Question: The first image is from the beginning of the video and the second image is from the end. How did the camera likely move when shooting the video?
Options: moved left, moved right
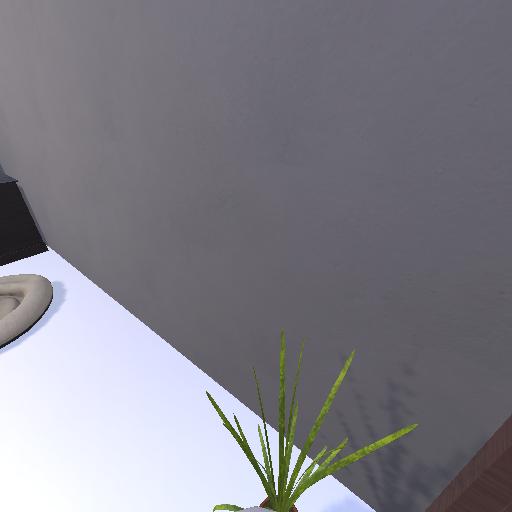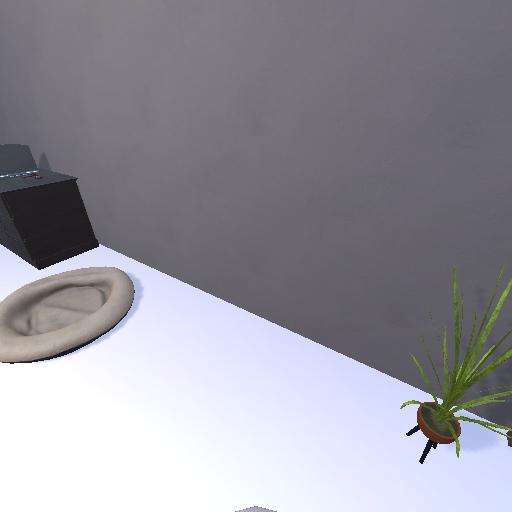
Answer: moved left